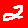
Digit: 2